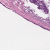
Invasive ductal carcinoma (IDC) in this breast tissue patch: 1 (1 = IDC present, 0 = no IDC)